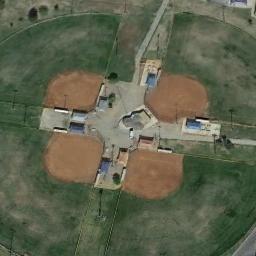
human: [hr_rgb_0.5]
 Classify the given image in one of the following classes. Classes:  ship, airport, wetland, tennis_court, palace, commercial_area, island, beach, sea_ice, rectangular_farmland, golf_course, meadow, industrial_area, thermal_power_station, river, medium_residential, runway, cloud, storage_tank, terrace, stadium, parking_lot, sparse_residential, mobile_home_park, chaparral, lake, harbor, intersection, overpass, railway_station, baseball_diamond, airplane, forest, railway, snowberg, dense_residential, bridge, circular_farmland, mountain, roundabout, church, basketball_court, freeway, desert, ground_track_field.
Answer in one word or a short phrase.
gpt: baseball_diamond